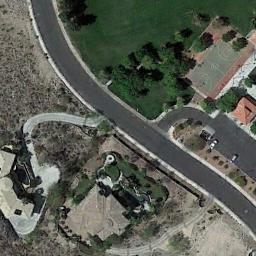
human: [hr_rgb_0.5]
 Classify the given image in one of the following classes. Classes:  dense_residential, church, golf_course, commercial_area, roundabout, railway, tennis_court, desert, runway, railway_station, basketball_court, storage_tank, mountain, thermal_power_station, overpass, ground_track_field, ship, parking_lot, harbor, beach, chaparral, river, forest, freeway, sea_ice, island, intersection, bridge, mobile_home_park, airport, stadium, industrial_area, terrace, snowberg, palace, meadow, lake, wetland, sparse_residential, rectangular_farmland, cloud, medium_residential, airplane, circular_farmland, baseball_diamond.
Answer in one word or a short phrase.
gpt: basketball_court